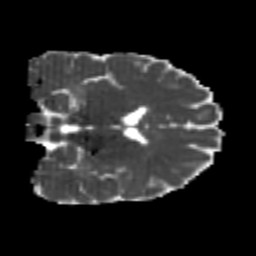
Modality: MD
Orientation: coronal
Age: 23
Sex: male
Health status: healthy
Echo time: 0.074 s